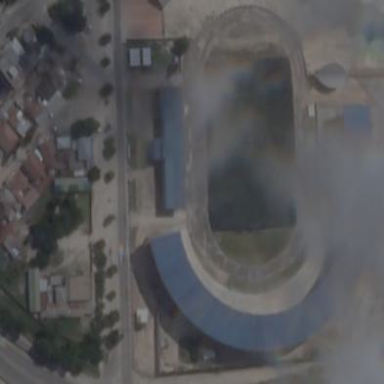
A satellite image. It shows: Stadium.